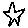
Label: star